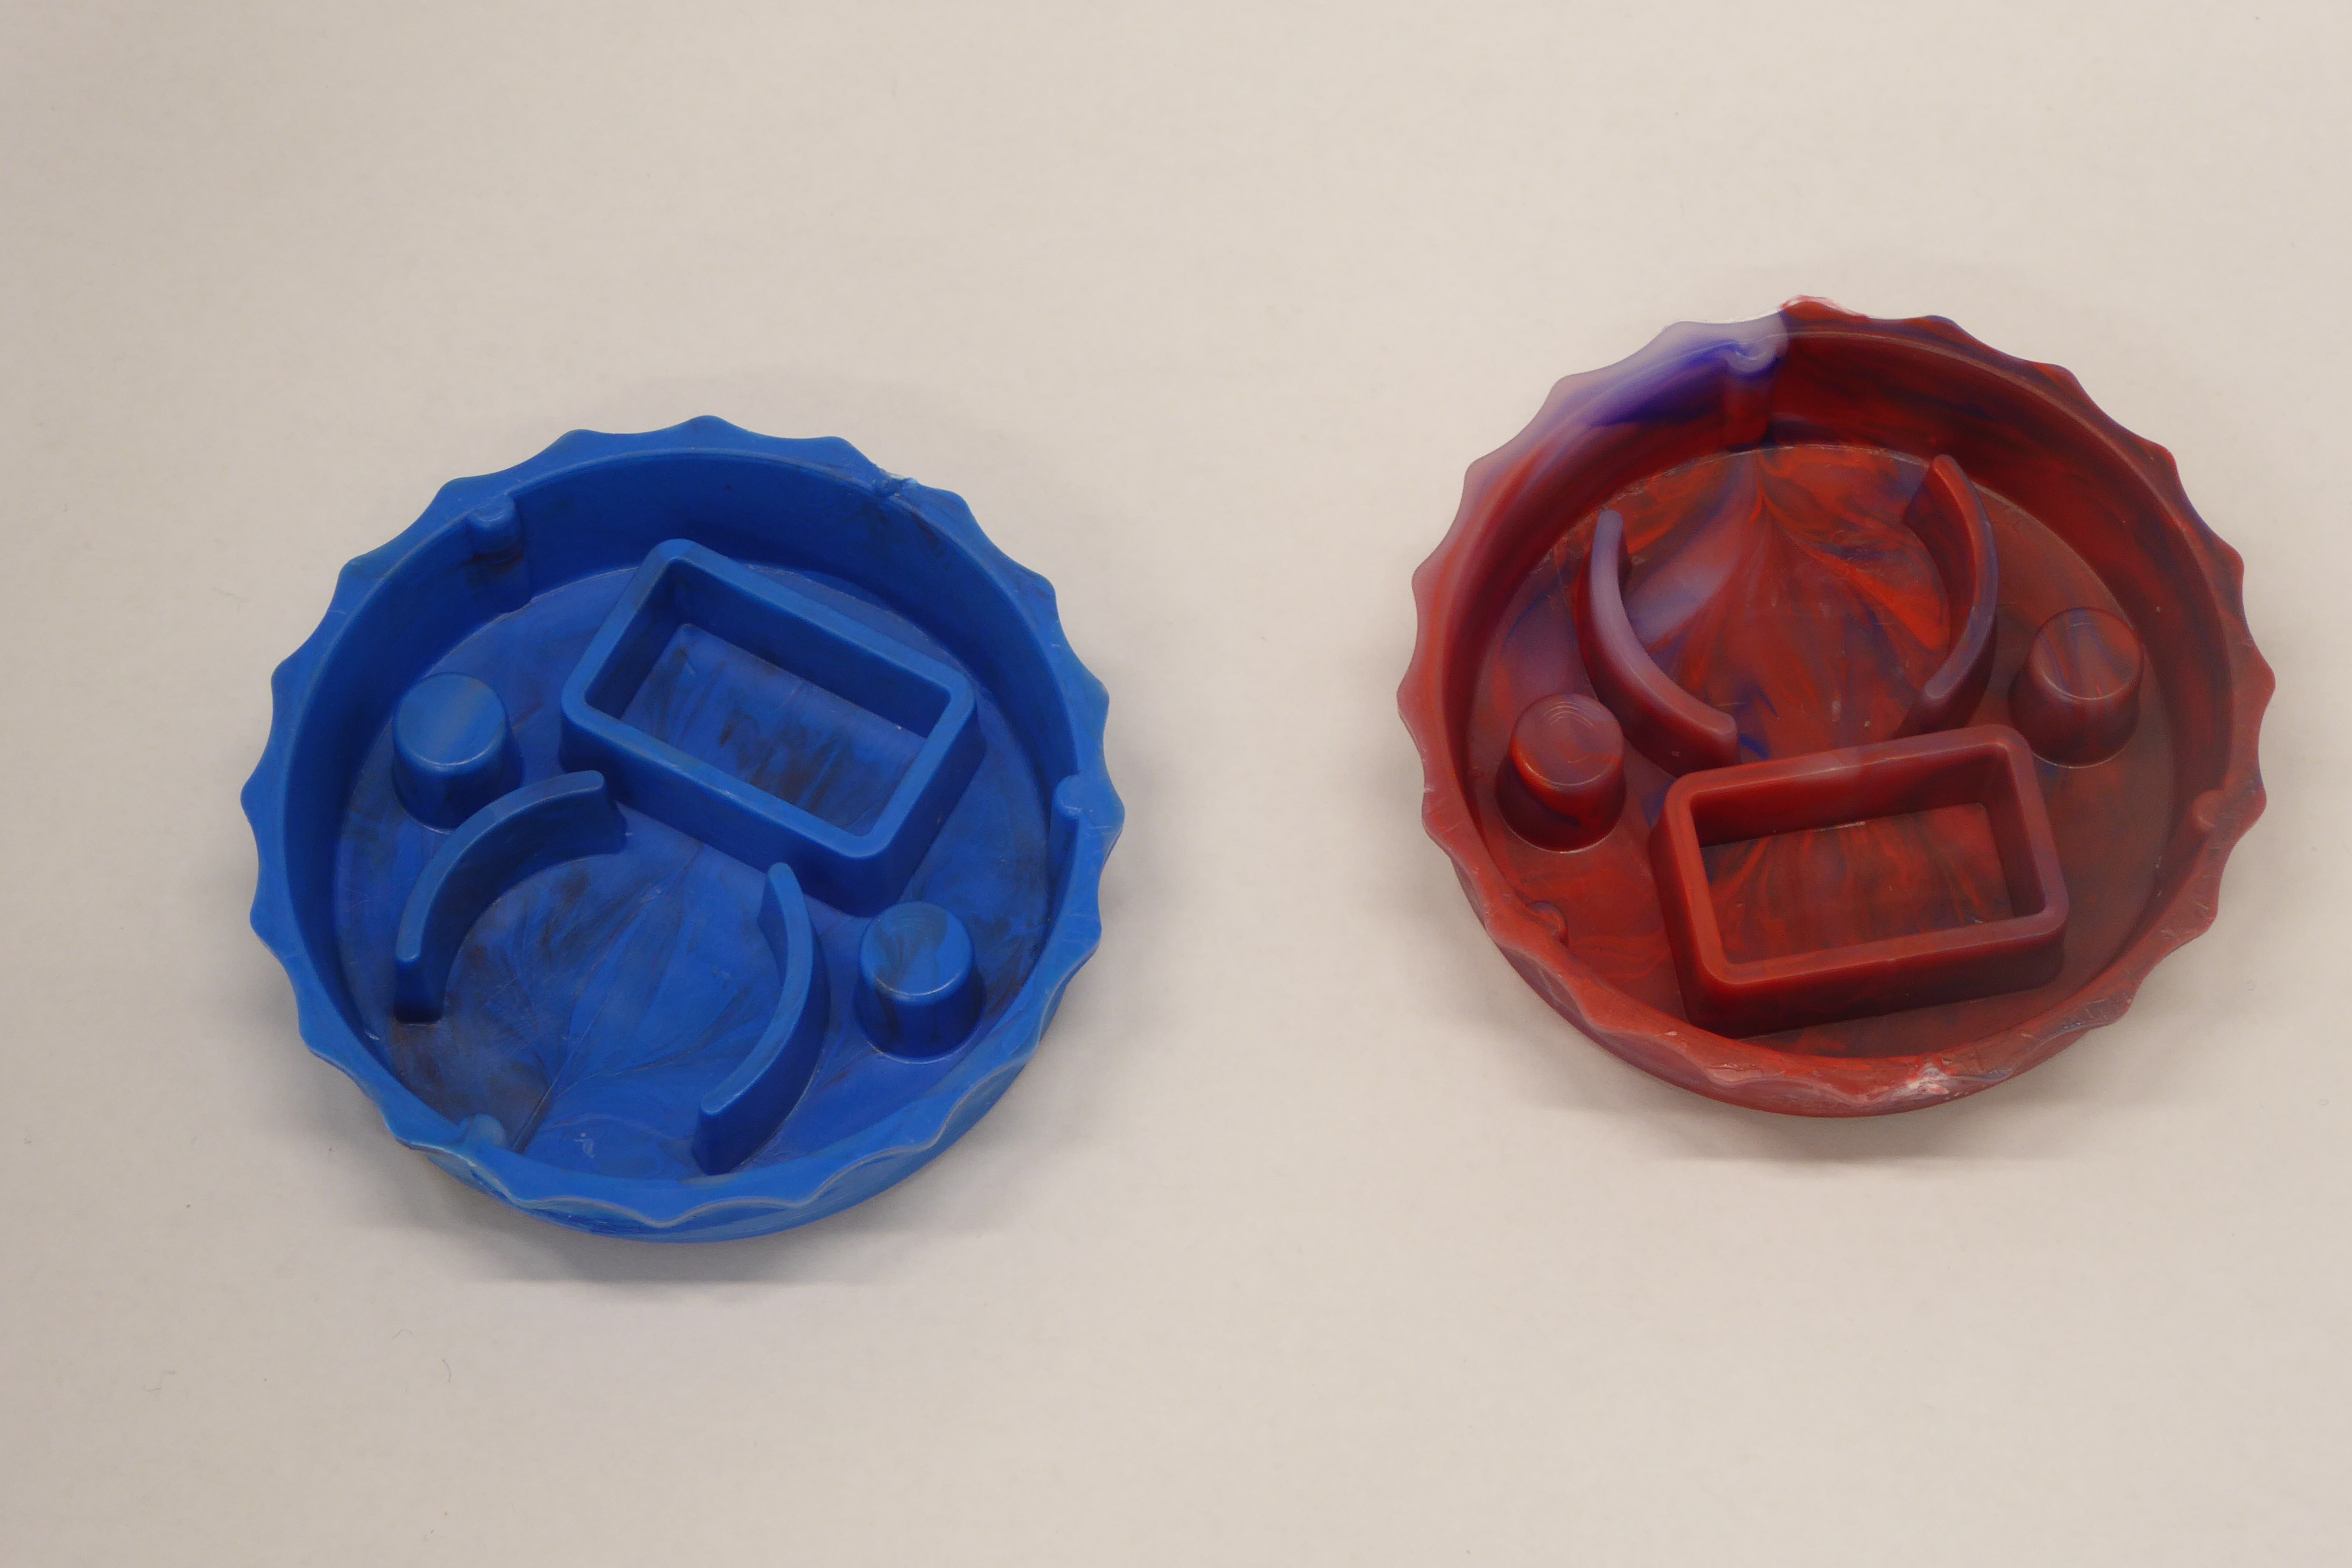
Label: Bottle Opener - Cover